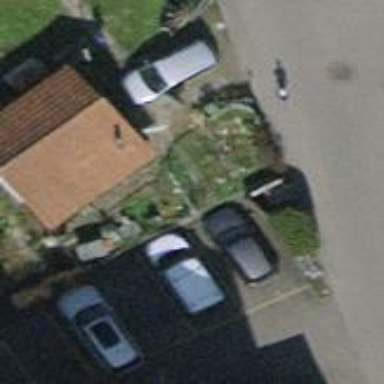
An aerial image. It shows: Shed building.